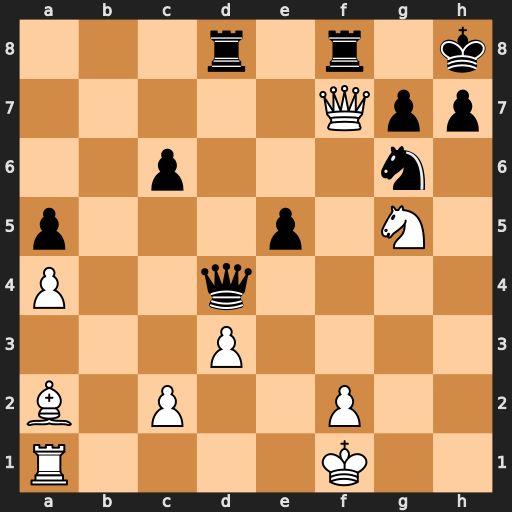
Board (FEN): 3r1r1k/5Qpp/2p3n1/p3p1N1/P2q4/3P4/B1P2P2/R4K2
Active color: w
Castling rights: -
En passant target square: -
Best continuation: Qg8+ Rxg8 Nf7#